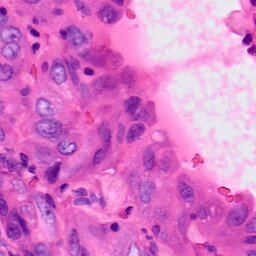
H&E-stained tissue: Lung